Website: lowes
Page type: customer-info-address
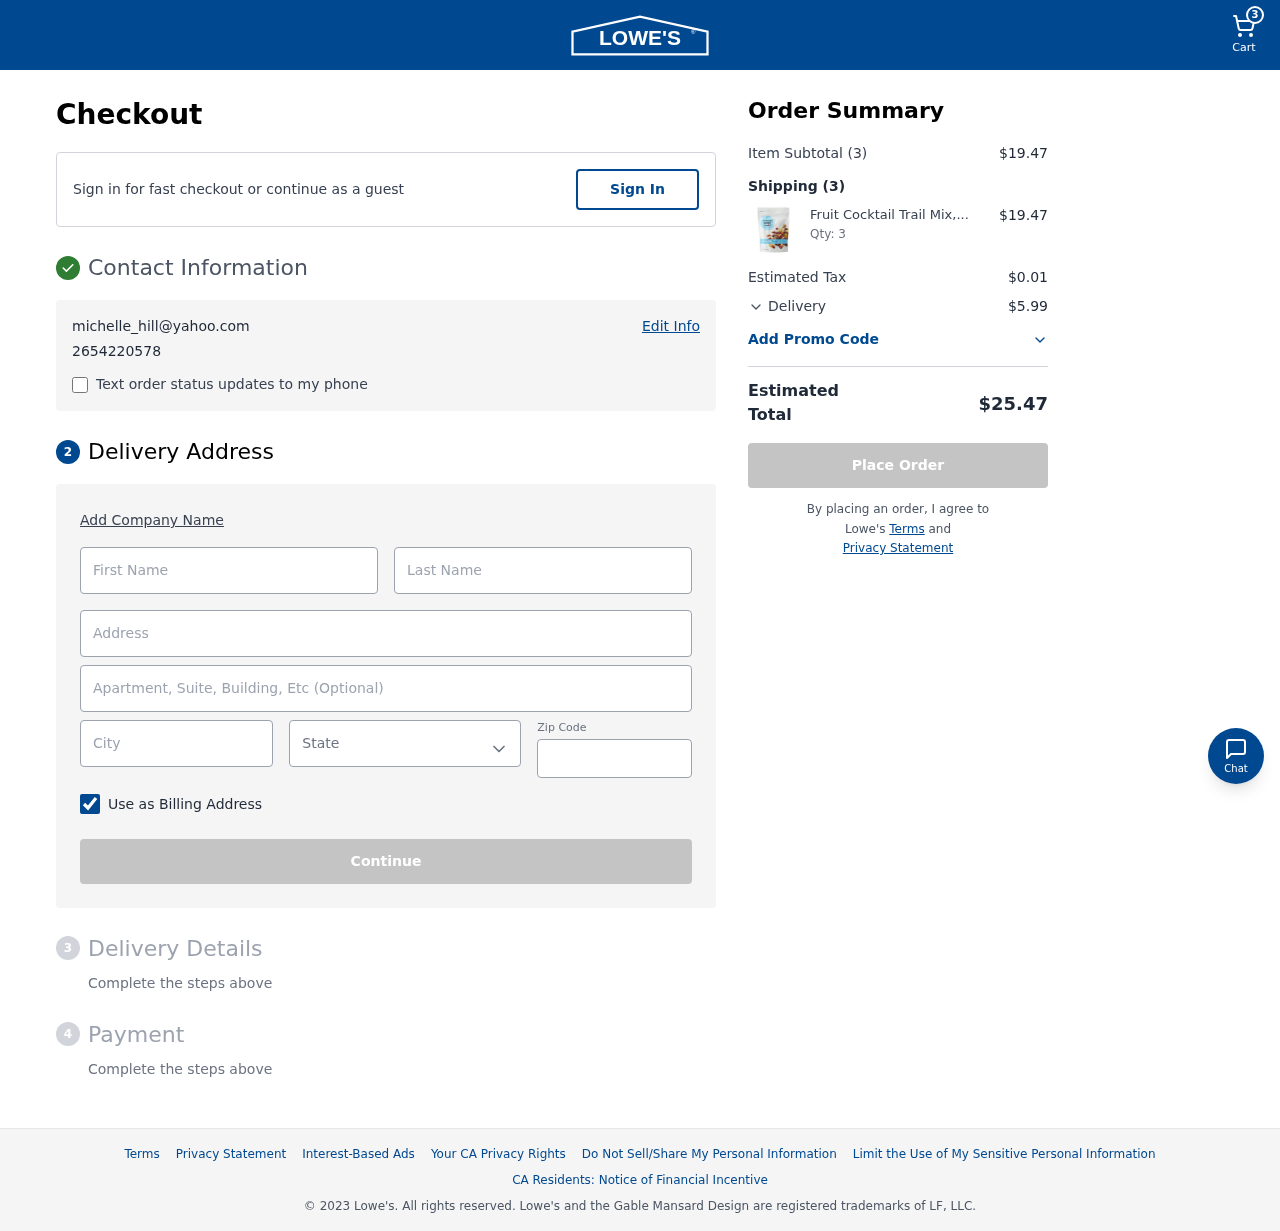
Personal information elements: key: PII_CITY
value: Parkchester
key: PII_EMAIL
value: michelle_hill@yahoo.com
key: PII_FIRSTNAME
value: Michelle
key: PII_LASTNAME
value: Hill
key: PII_PHONE
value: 2654220578
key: PII_POSTCODE
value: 44901
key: PII_STATE
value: South Carolina
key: PII_STREET
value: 1319 Burns Spurs
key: PII_STREET2
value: Suite 995
Product elements: key: PRODUCT1_NAME
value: Fruit Cocktail Trail Mix, 12oz
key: PRODUCT1_QUANTITY
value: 3
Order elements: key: ORDER_NUM_ITEMS
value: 3
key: ORDER_SUBTOTAL
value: $19.47
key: ORDER_NUM_ITEMS2
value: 3
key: ORDER_SUBTOTAL2
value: $19.47
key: ORDER_TAX
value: $0.01
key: ORDER_SHIPPING_COST
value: $5.99
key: ORDER_TOTAL
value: $25.47